Aerial crown-view tile of a tropical tree (Barro Colorado Island, Panama), acquired 20250217:
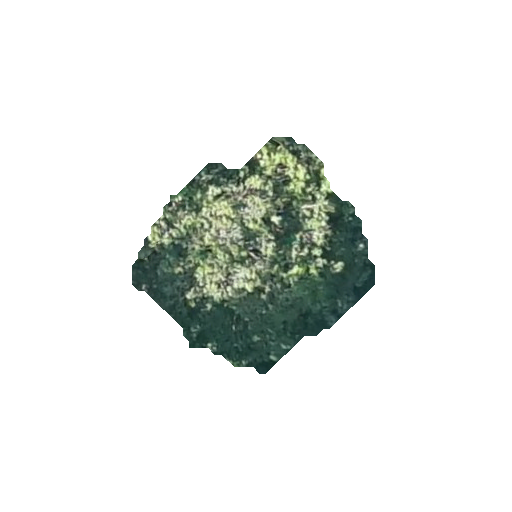
Species: Dendropanax arboreus
GBIF accepted scientific name: Dendropanax arboreus
Crown area: 53.358 m²